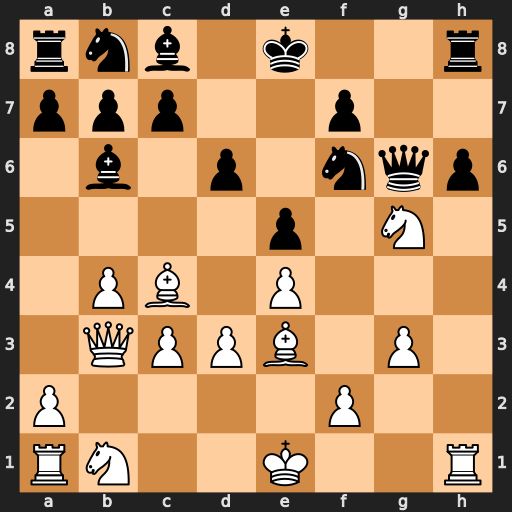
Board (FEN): rnb1k2r/ppp2p2/1b1p1nqp/4p1N1/1PB1P3/1QPPB1P1/P4P2/RN2K2R
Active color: w
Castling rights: KQkq
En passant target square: -
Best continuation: Bxf7+ Ke7 Bxg6